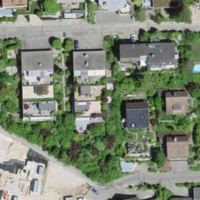
EUNIS habitat code: 55
Species observed at this site:
Arum maculatum